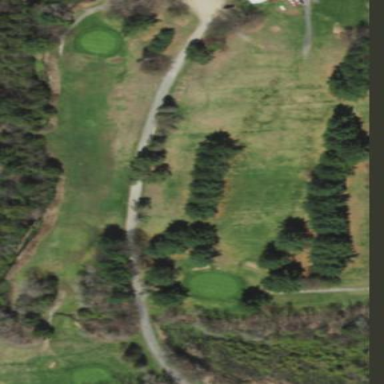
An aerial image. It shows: Golf fairway in the image.